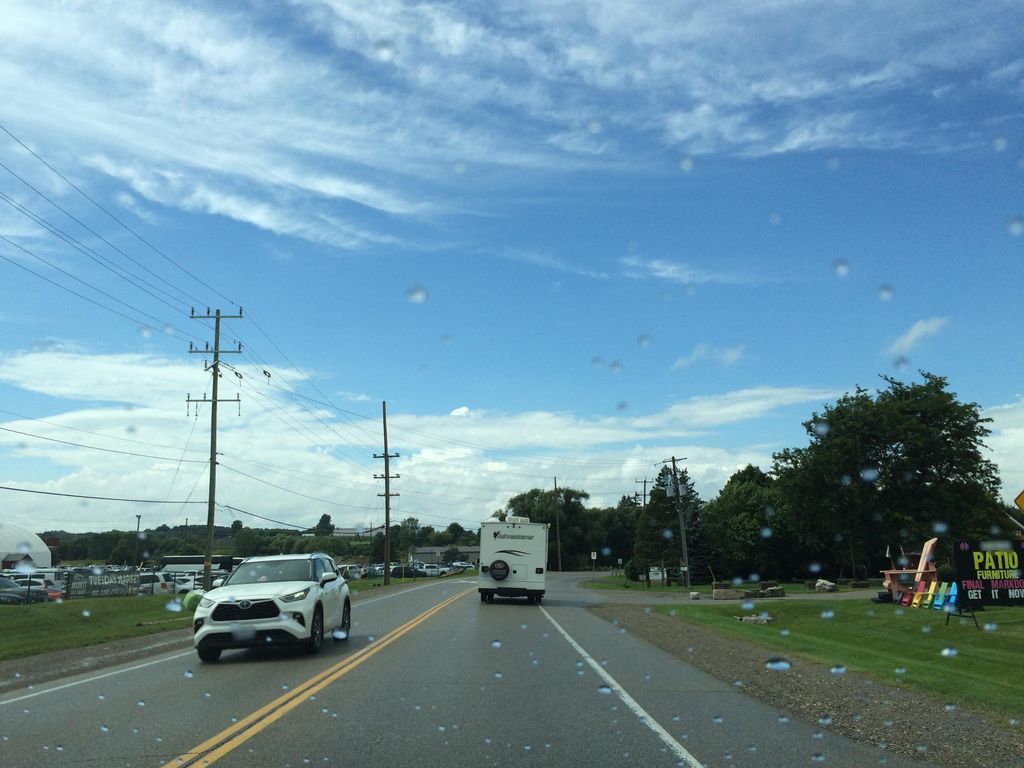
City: kitchener-waterloo